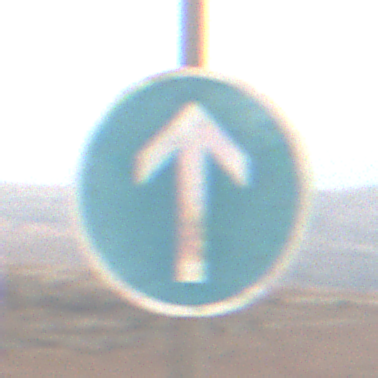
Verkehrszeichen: VorgeschriebeneFahrtrichtungGeradeaus
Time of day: MorningAfternoon
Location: Outdoor (Nature)
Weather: Overcast
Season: NotSpecified
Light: Natural